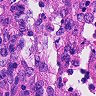
Metastatic tissue present: no